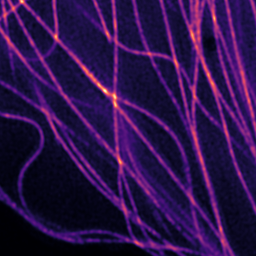
Label: Super-resolution Microtubules image